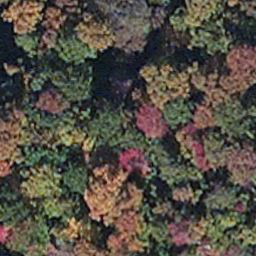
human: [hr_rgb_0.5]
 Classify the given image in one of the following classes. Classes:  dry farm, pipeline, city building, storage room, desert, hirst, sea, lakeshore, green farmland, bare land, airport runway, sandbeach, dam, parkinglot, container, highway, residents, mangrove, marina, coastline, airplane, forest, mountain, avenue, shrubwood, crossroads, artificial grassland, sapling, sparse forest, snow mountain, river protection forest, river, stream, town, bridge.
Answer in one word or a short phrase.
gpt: mangrove